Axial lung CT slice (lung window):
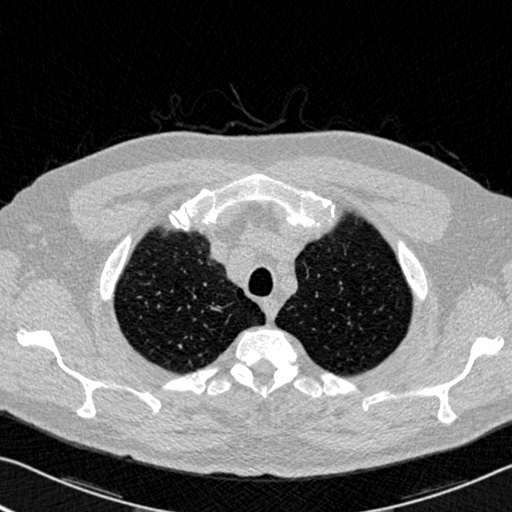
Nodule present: no